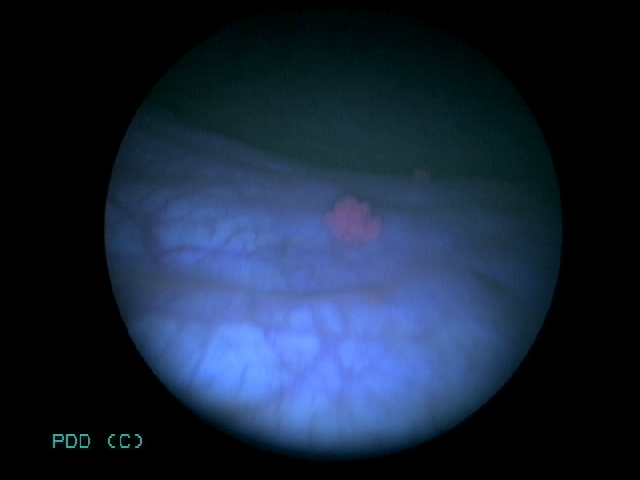
Modality: BLC
Class: Non-malignant
Subclass: InflammationNOS
Lesion: L1
Morphology: Papillary
Bladder cancer association: No